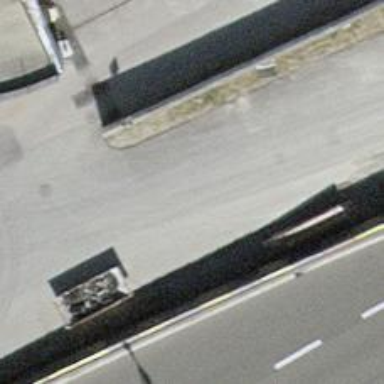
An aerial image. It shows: Motorway junction.